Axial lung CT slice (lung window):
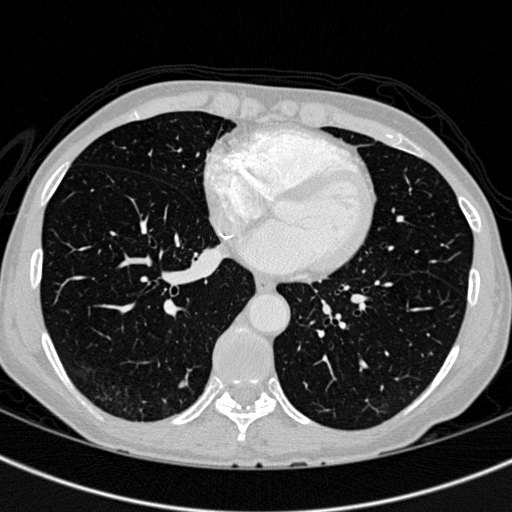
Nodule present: yes
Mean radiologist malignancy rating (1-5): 3.25